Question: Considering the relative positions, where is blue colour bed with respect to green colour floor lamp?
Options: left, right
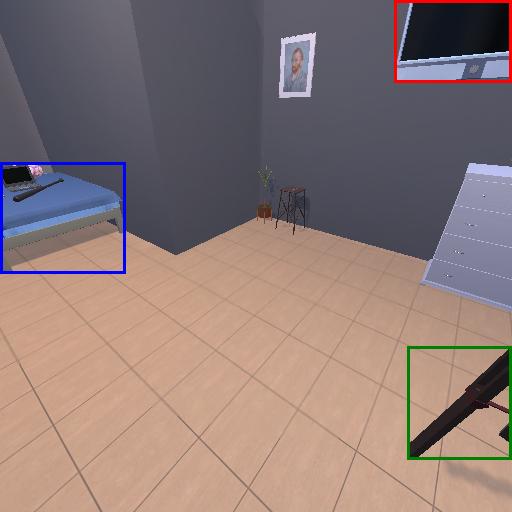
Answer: left